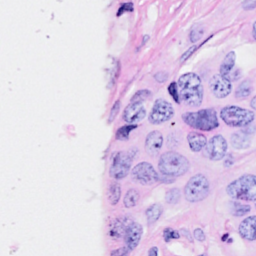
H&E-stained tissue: Breast